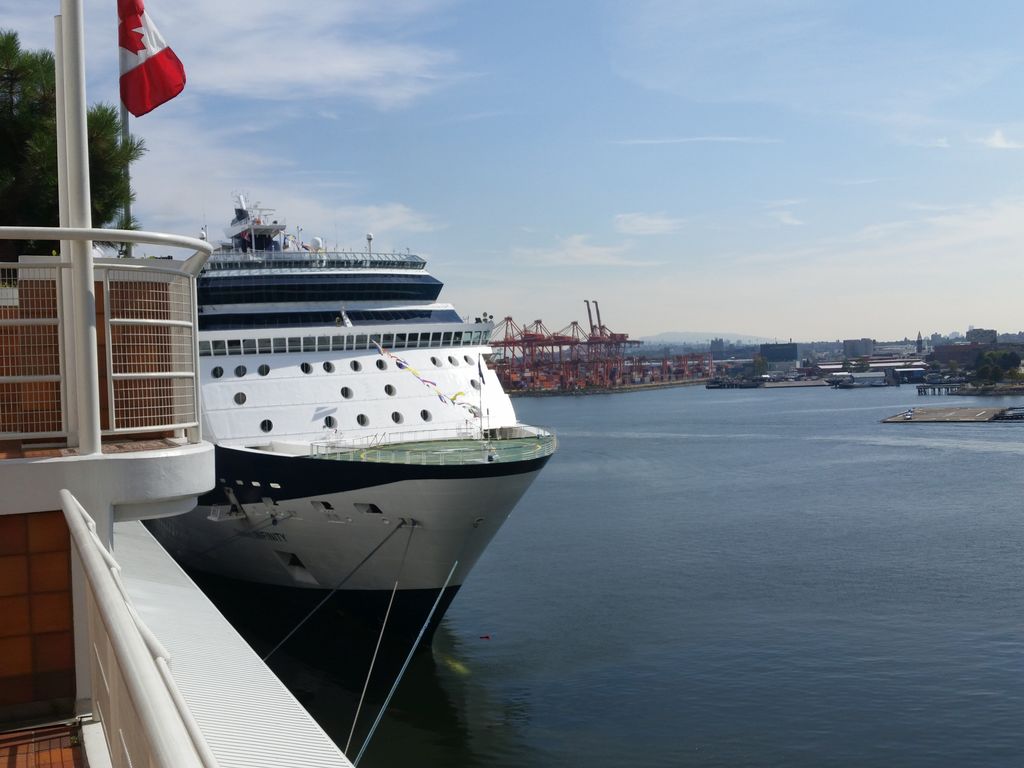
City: vancouver